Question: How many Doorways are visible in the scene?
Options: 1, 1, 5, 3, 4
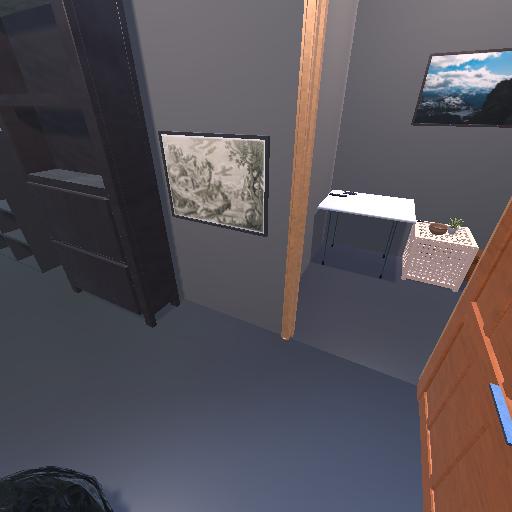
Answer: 1